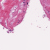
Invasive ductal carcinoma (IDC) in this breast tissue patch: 0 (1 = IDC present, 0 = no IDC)